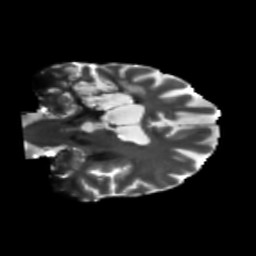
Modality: T2w
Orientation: coronal
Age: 68
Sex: female
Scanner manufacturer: siemens
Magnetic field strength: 3 T
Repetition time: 5.47 s
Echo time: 0.0854 s